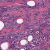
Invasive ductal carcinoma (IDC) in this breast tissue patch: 0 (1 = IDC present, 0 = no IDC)